Question: Greeting
I have a big excel file with almost 48600 rows and 5000 columns. Data in my file look like this:

I am trying to convert this file to csv with but no success.
how can I convert this file to csv?
thanks
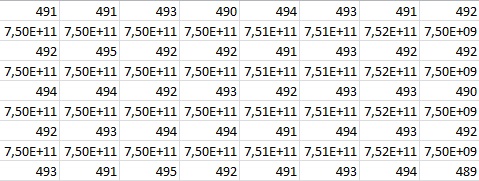
Answer: I think the solution above should work for you, however here is an alternative method you might try. I tested it on a file of ~25,000 rows and ~1200 columns.
'''
Public Sub ExportToCSV()
Dim fso As Object 'Scripting.FileSystemObject
Dim fileName As String
Dim file As Object 'Scripting.File
Dim rng As Range
Dim r As Range
Dim tmp As Variant
'## Modify this line to the destination path & filename of your exported file
fileName = "C:\users\david_zemens\desktop\exported_file.csv"
'Define the range of your worksheet
Set rng = ActiveSheet.UsedRange
'Create fileSystemObject & file output
Set fso = CreateObject("Scripting.FileSystemObject")
Set file = fso.CreateTextFile(fileName)
'Write each row to the file as a new line
For Each r In rng.Rows
tmp = Application.Transpose(Application.Transpose(r.Value))
file.WriteLine Join(tmp, ",")
Next
End Sub
'''